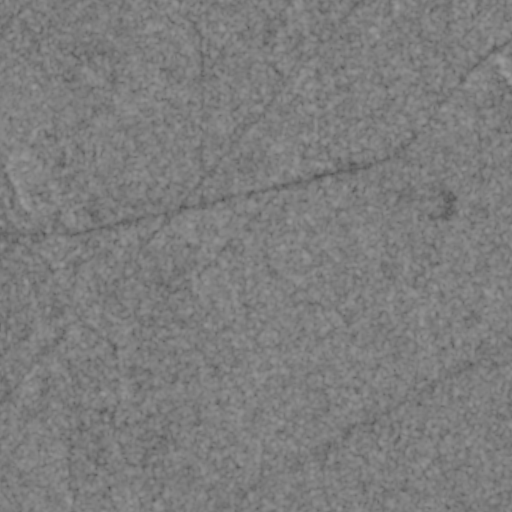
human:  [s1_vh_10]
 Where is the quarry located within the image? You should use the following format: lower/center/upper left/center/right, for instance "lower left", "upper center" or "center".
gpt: The quarry is located in the upper right of the image.
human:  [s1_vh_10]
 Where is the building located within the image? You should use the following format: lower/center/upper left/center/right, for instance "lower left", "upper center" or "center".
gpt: There is no building in the image.

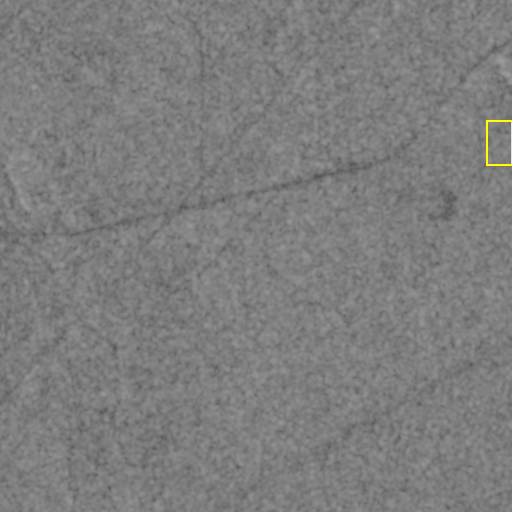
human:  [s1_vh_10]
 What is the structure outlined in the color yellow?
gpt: The structure outlined in yellow is a quarry.
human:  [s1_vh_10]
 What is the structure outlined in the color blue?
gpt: There is no blue outline.